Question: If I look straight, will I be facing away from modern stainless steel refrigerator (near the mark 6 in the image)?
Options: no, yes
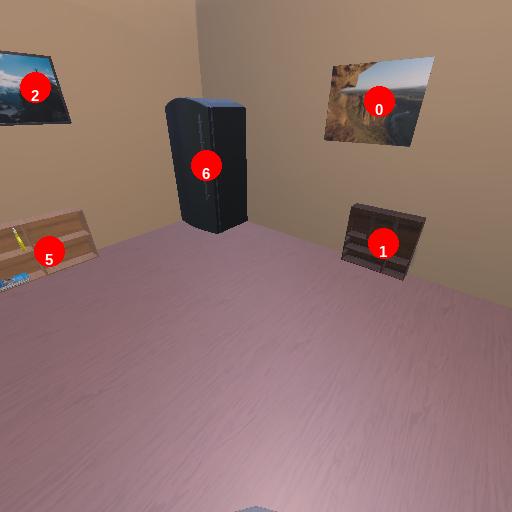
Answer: no